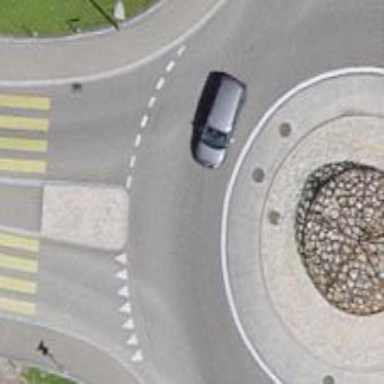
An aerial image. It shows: Secondary road around roundabout.